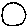
Label: circle